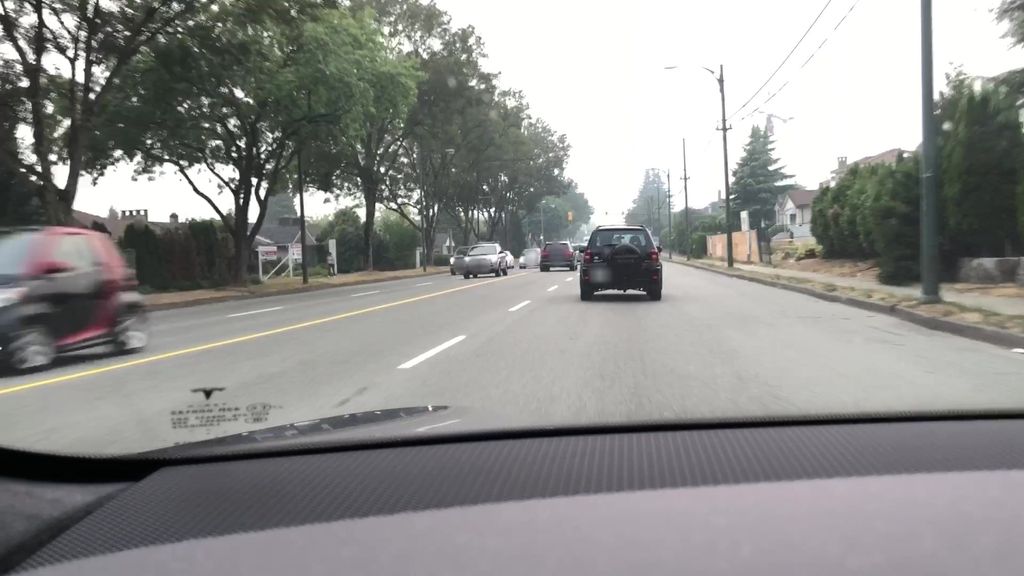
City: vancouver